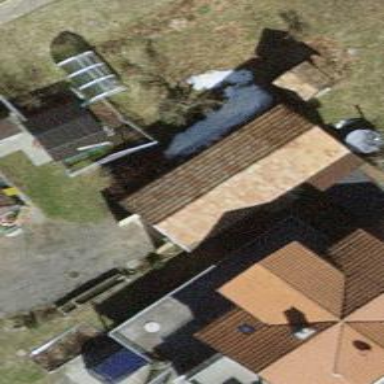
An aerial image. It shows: Garage.